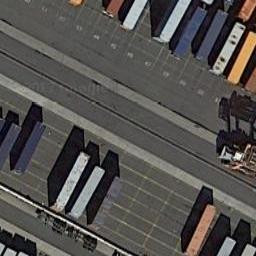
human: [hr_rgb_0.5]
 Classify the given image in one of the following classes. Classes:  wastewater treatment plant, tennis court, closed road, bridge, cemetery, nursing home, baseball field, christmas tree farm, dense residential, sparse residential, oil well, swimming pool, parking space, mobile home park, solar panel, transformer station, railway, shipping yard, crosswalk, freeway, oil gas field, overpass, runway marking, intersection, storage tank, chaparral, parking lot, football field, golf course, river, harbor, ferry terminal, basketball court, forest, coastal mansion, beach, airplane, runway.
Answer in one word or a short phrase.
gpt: shipping yard